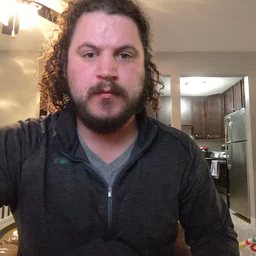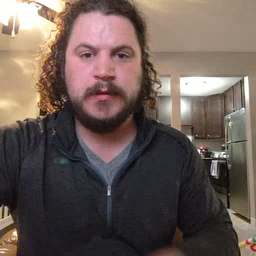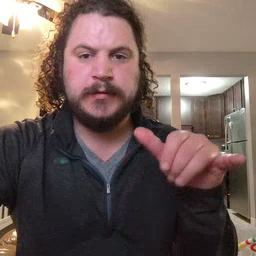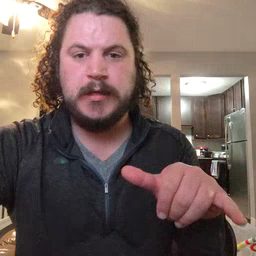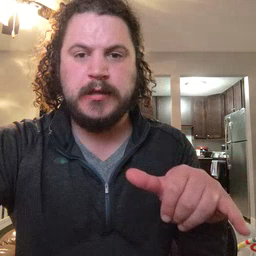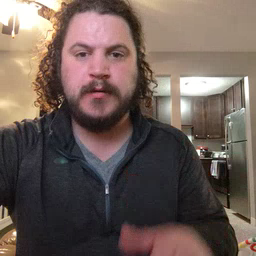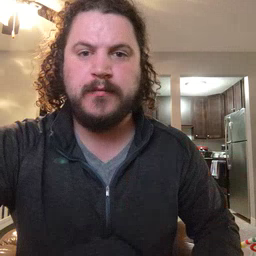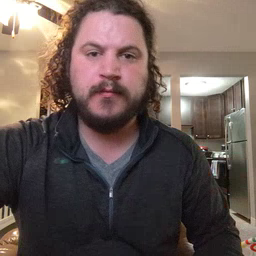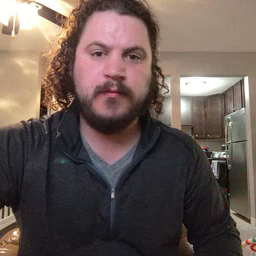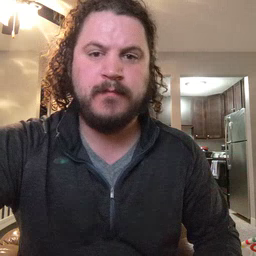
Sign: stay